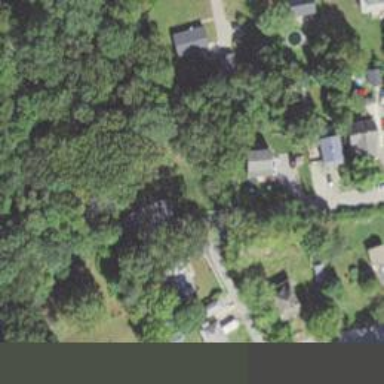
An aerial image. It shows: Residential driveway designated as service road.